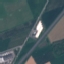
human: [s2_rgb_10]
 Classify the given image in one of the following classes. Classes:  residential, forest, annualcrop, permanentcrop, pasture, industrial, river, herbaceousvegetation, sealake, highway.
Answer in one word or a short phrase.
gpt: Highway